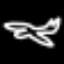
Label: airplane